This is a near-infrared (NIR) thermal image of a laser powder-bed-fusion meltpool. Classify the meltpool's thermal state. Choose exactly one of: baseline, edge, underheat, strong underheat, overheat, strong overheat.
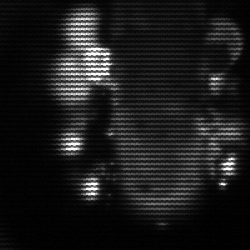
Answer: strong underheat